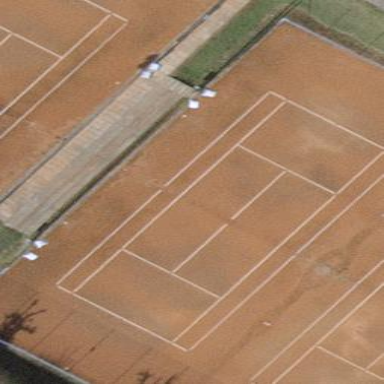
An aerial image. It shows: Tennis court on pitch.